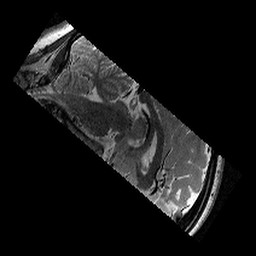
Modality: T2w
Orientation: sagittal
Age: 14
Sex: female
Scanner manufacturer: siemens
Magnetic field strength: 3 T
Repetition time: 9.23 s
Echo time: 0.067 s